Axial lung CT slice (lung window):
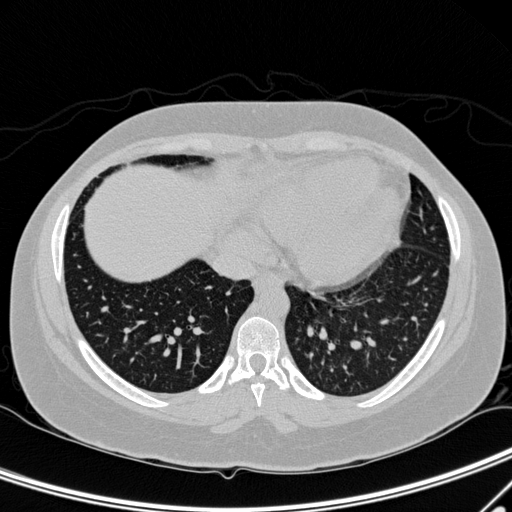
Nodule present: no